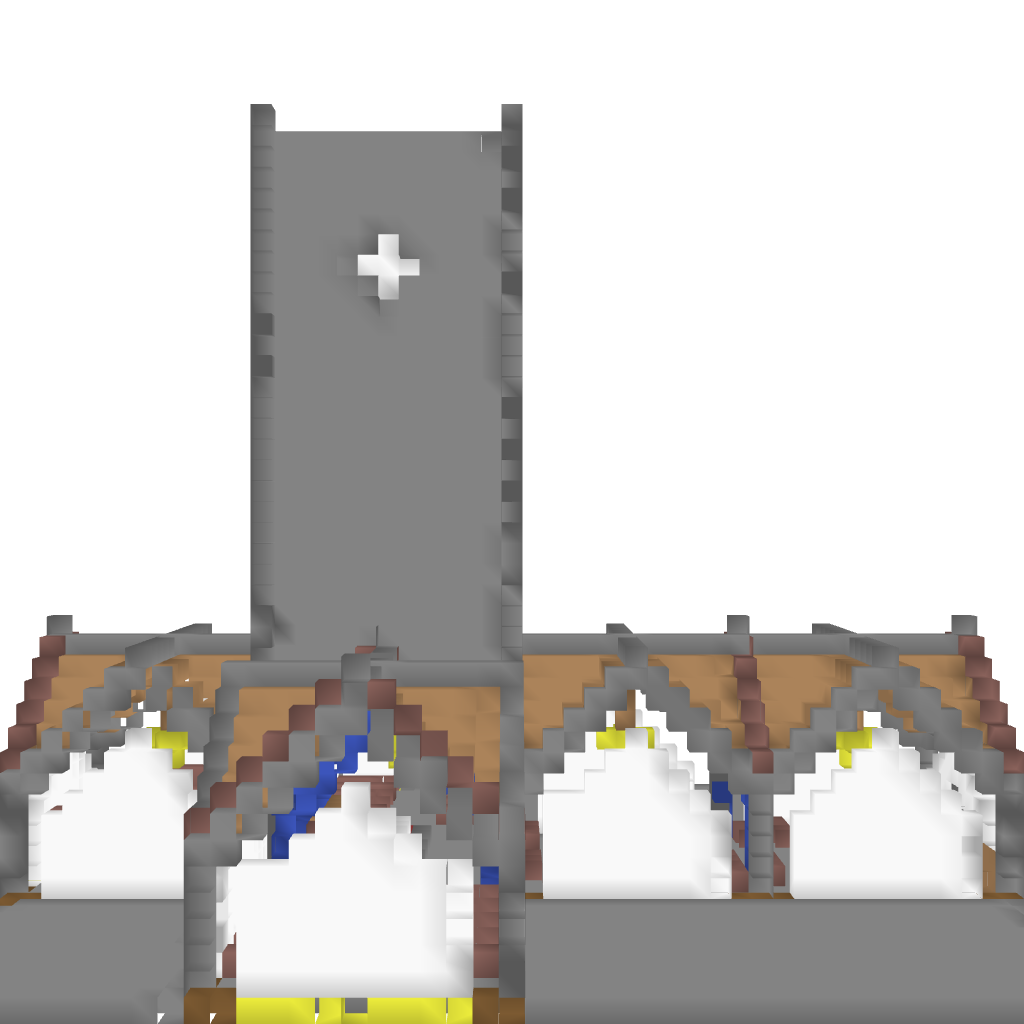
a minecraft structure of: high quality church white walls stone roof and whit glass cross in tower